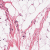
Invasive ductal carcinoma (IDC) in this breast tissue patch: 0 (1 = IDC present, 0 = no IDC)